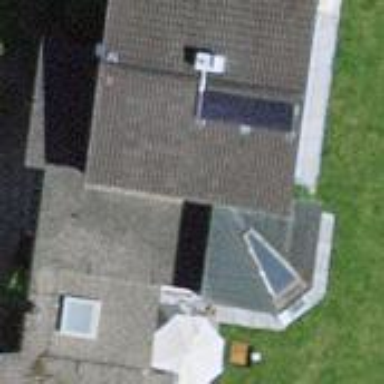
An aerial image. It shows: Simple and straightforward house.